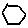
Label: hexagon